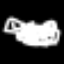
Label: squiggle